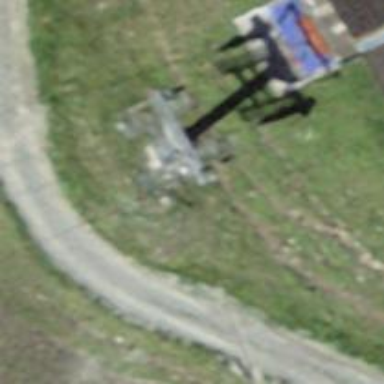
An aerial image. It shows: Pylon used for aerialway.